Question: How do i get the button styles of the standard next/previous buttons and the gradient backgrounds like in the image below

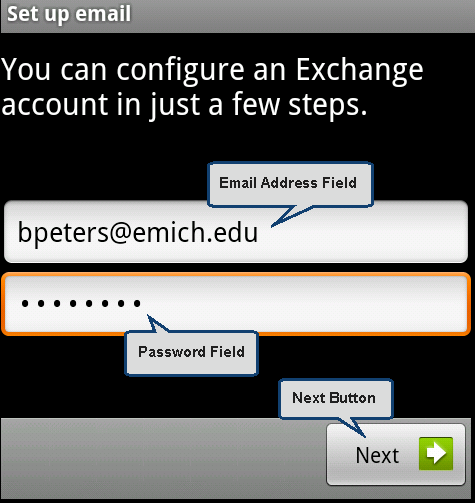
Answer: > gradient backgrounds like in the image below
Hi, for gradient backgrounds you can apply below Background Drawable code.
Change color codes according to your needs !
Create gradientbg.xml and paste code given below,
'''
<shape
xmlns:android="http://schemas.android.com/apk/res/android"
android:shape="rectangle">
<gradient
android:startColor="#817f81"
android:endColor="#ccc9cc"
android:angle="90" />
</shape>
'''
this will make gradient background that you need !
Thanks.